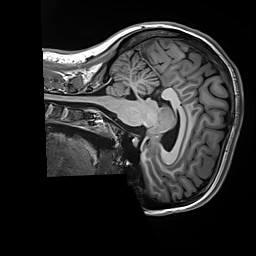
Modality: T1w
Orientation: sagittal
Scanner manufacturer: siemens
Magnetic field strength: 3 T
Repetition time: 2.5 s
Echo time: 0.00299 s